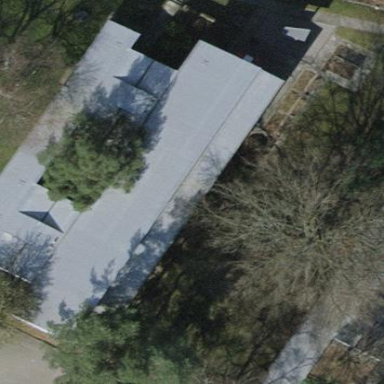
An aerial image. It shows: School building.